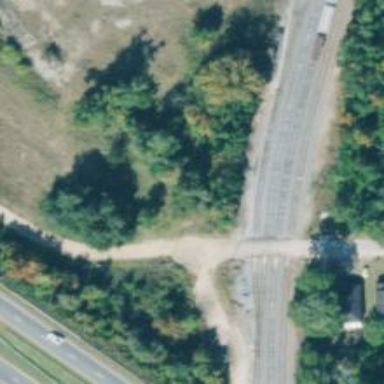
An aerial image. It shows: Railway level crossing.